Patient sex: M
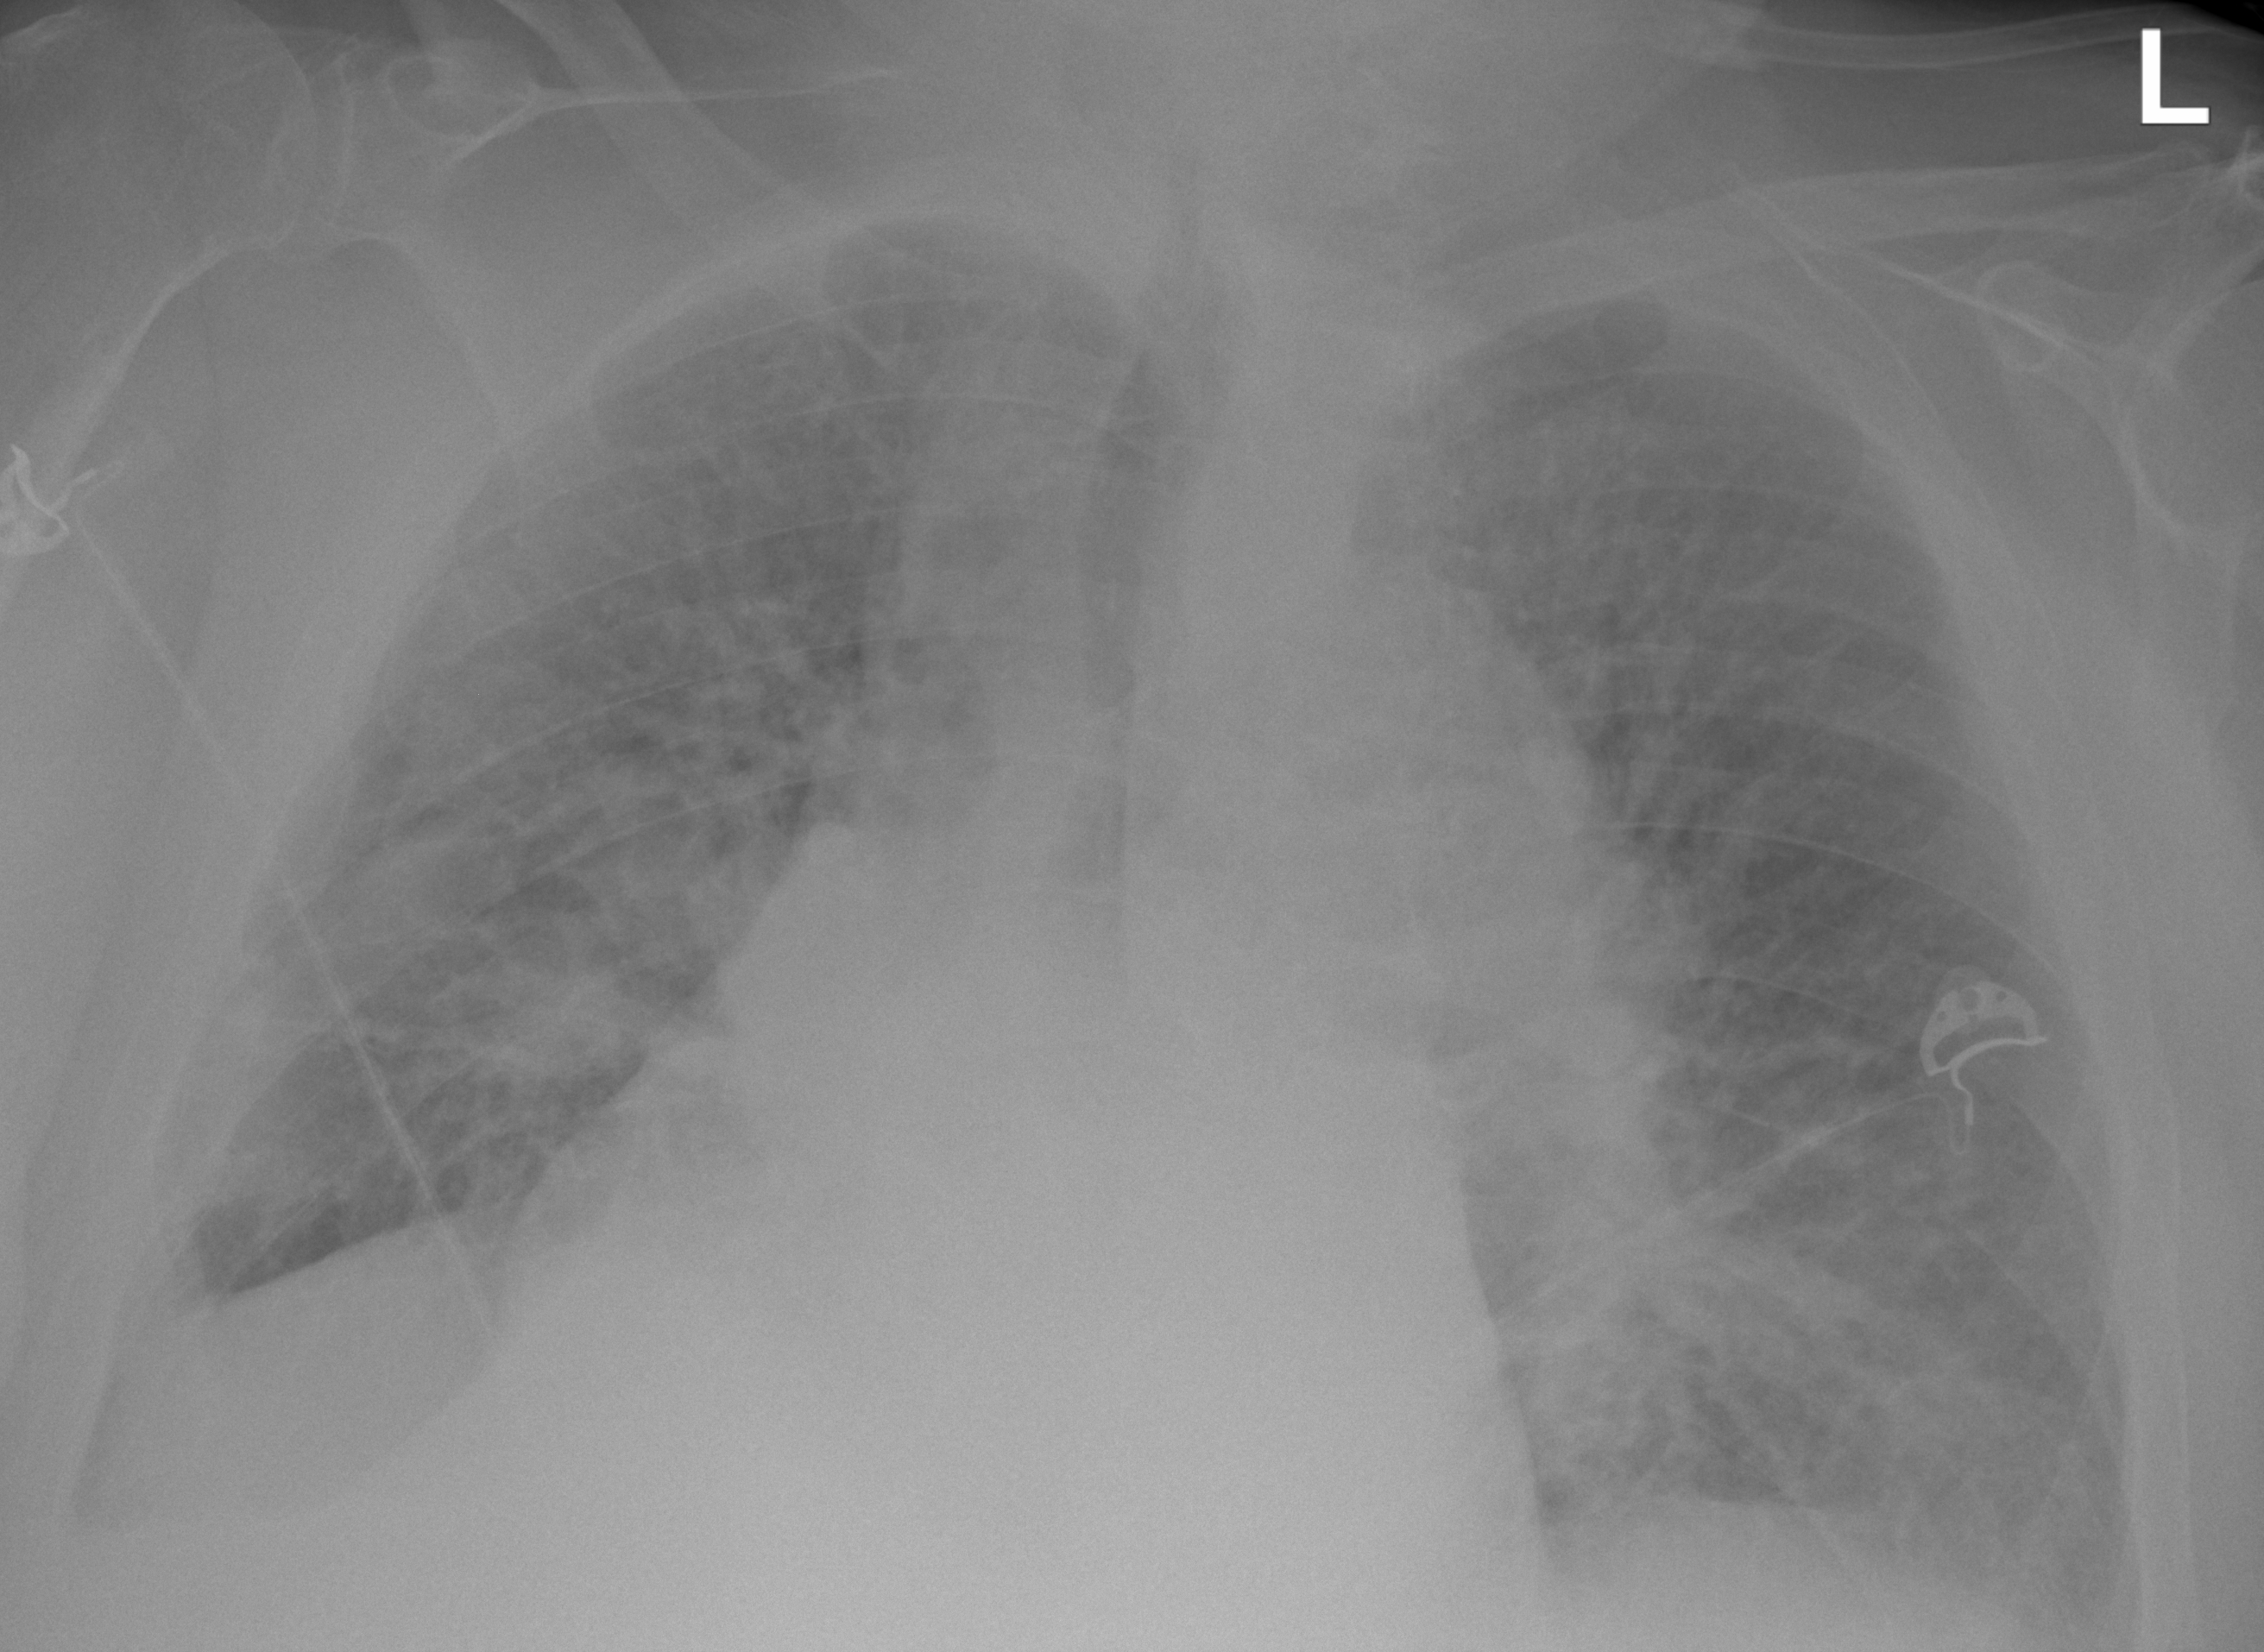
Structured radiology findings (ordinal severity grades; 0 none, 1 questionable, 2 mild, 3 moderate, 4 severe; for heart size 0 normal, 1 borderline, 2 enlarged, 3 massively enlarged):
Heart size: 2
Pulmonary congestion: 3
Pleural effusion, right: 0
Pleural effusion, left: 0
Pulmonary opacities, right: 3
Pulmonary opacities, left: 3
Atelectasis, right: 3
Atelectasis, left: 3